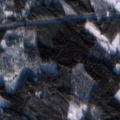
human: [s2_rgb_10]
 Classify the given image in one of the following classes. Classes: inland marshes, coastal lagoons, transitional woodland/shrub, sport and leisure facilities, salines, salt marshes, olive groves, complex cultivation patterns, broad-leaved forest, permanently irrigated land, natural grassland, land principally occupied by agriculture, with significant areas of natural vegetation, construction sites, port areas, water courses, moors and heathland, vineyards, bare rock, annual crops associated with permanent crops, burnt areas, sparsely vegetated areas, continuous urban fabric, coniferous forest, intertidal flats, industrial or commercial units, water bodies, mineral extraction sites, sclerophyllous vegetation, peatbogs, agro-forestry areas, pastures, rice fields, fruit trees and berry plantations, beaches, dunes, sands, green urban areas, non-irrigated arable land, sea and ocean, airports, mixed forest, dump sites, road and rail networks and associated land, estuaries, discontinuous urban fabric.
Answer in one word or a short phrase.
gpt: land principally occupied by agriculture, with significant areas of natural vegetation, coniferous forest, mixed forest, transitional woodland/shrub